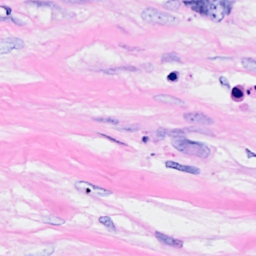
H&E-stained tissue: Breast